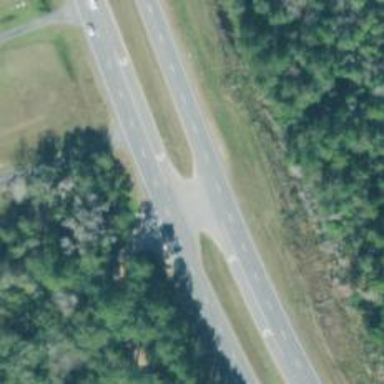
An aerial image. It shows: Primary link highway.